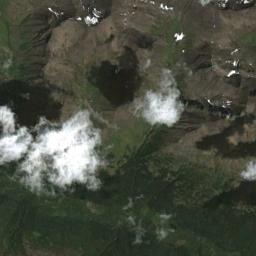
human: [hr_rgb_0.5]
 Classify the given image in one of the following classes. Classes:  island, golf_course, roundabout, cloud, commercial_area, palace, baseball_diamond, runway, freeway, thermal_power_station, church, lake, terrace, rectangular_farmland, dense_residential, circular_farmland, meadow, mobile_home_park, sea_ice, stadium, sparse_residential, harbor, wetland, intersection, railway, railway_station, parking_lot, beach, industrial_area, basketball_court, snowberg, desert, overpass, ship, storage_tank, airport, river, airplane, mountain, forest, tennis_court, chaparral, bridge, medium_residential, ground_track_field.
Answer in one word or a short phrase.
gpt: cloud